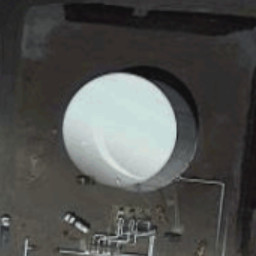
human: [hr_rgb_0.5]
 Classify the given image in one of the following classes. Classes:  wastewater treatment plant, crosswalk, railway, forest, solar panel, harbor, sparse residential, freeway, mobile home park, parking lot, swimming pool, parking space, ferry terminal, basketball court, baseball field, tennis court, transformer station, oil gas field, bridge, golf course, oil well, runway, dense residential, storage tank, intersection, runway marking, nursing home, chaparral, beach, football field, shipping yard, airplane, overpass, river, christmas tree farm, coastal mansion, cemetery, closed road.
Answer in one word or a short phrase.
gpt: storage tank